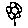
Label: flower